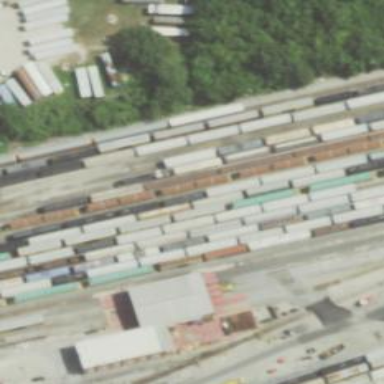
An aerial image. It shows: Railway spur service.